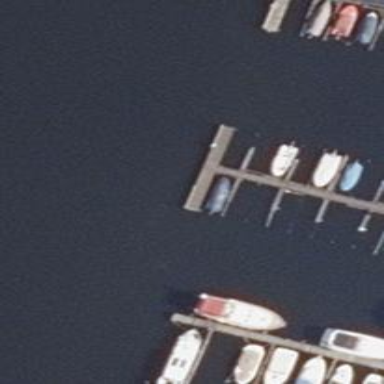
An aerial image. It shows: Man-made pier.